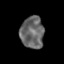
Tissue: skin
Cell type: Epithelial cells
Senescence score: 0.2625
Nuclear area (px): 728
Mean DAPI intensity: 103.827